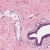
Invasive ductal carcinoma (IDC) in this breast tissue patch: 0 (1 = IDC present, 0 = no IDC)